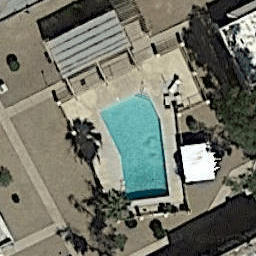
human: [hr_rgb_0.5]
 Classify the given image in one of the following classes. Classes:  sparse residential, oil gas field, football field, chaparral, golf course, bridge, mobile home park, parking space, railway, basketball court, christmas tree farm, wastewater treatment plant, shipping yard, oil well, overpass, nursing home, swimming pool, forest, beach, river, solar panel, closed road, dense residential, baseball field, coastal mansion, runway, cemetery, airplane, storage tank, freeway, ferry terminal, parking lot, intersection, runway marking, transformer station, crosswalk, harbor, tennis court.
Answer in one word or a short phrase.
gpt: swimming pool